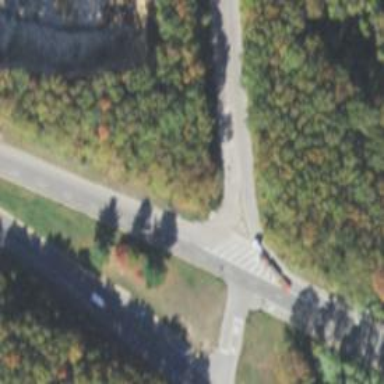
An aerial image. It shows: Asphalt road with primary link designation.